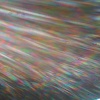
Label: sunburn